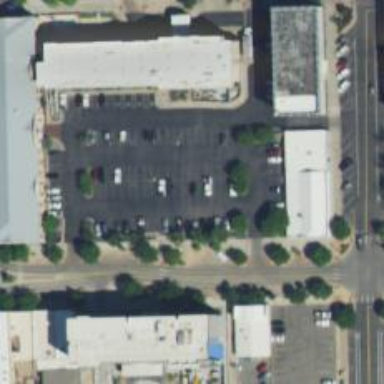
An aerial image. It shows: Parking space is available.